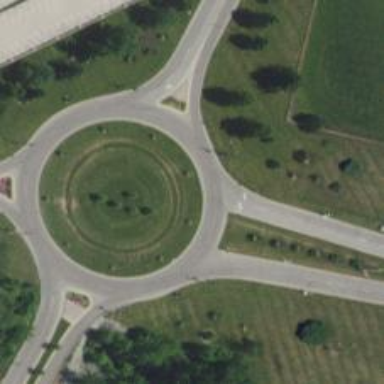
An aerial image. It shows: Residential road with asphalt surface leading up to roundabout.